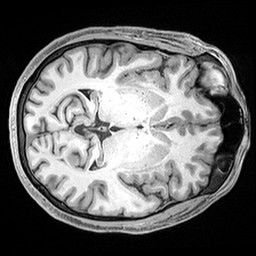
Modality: T1w
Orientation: axial
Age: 38
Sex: male
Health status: healthy
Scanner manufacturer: siemens
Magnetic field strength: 3 T
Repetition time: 2.4 s
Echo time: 0.00217 s